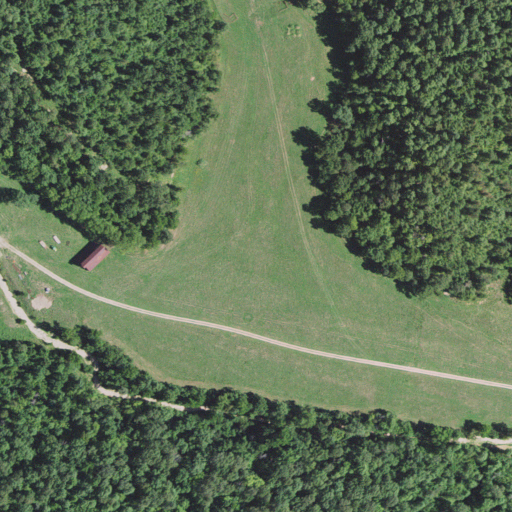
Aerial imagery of valley in Missouri named Grassy Hollow containing deciduous forest and pasture